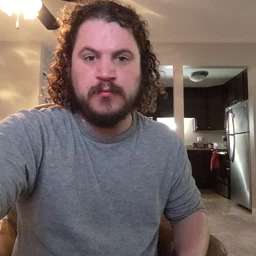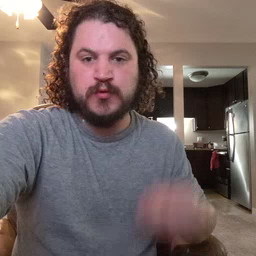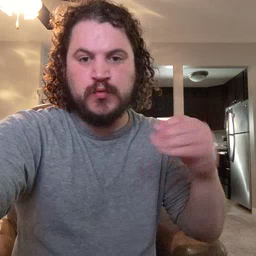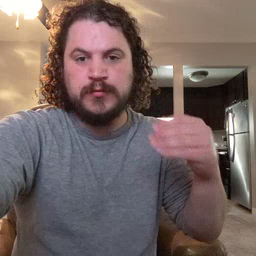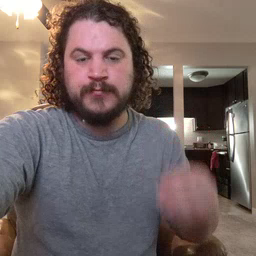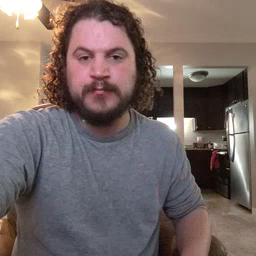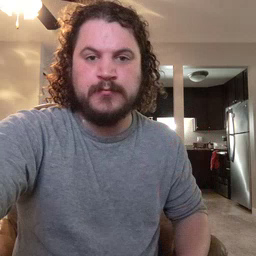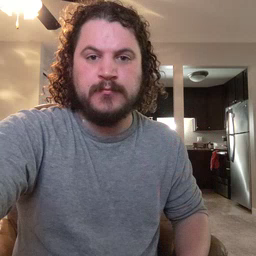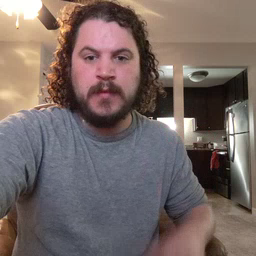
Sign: store